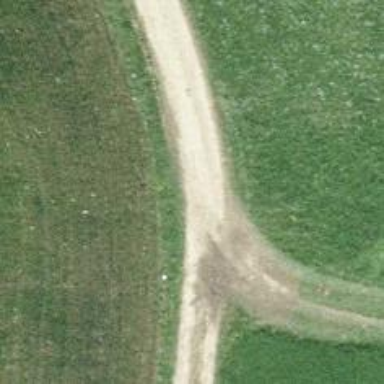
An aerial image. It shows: Well-maintained track road with grade 1 tracktype.